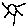
Label: sun